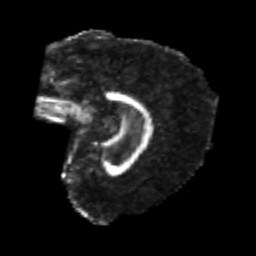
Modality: FA
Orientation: sagittal
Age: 24
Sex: female
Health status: healthy
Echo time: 0.074 s